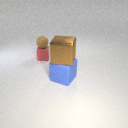
small red rubber cube to the left of large blue rubber cube